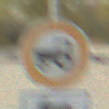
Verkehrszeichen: VerbotKraftfahrzeugeZuegeNichtSchneller25
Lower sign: RichtungsangabeDurchPfeile2
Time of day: MorningAfternoon
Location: Outdoor (RoadRail)
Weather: PartlyCloudy
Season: NotSpecified
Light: Natural